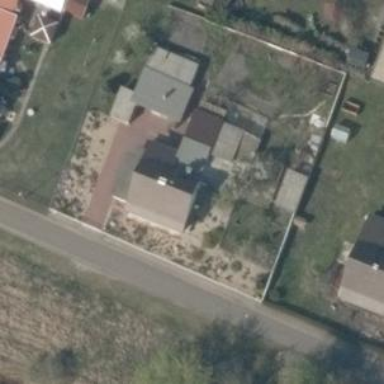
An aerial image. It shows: Detached building.